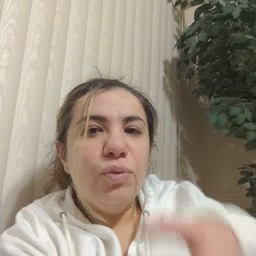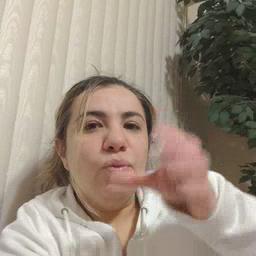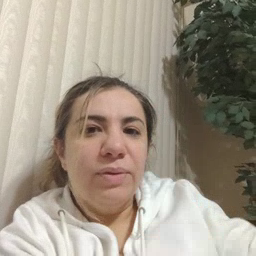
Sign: drink